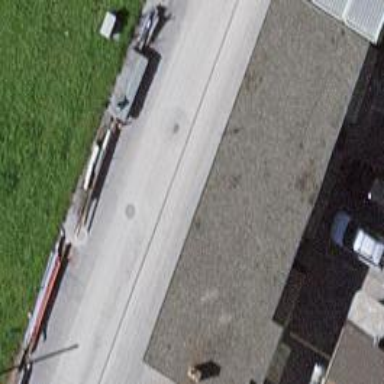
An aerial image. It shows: Industrial building.